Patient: sex M, age 35
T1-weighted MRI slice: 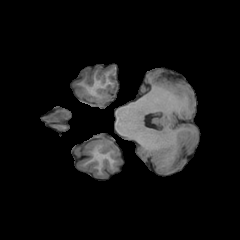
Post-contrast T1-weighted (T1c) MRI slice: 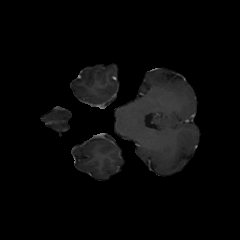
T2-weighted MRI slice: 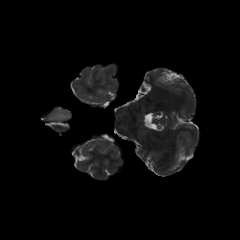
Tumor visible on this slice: yes
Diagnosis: Astrocytoma, IDH-mutant
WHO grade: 3